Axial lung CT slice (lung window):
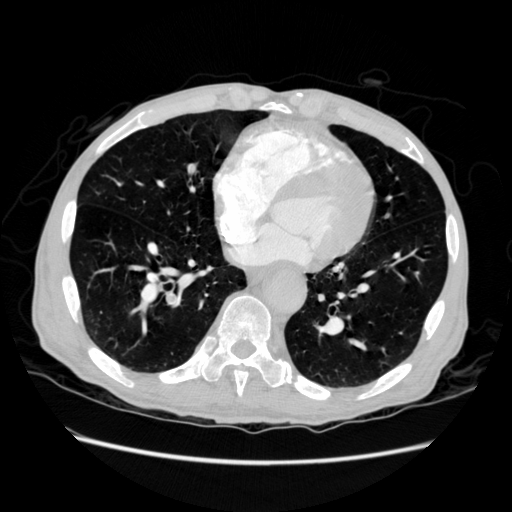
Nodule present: no